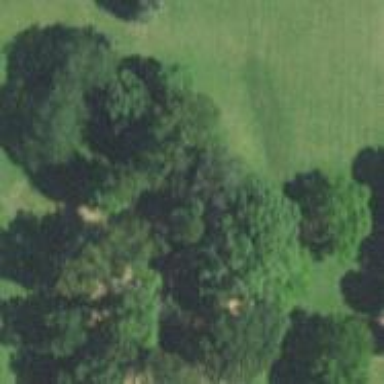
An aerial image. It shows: Disc golf basket.